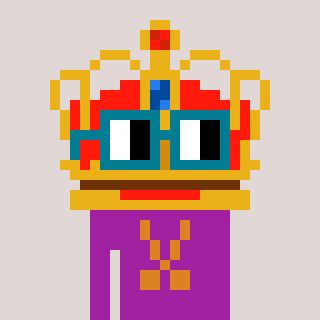
a pixel art character with square dark green glasses, a crown-shaped head and a magenta-colored body on a warm background